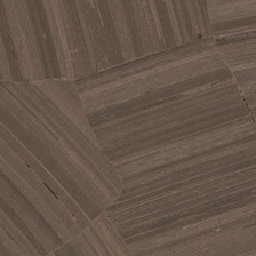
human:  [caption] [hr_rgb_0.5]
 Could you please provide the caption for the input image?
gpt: On the farmland, we can see brown stripes of different colors and directions.

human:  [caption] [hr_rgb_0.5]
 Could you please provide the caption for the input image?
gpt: Pale brown farmland is like striped boards.

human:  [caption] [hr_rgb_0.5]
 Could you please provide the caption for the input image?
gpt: We can see brown stripes.

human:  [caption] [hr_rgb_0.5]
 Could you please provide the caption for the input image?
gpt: The light brown farmland was like a strip of wood.

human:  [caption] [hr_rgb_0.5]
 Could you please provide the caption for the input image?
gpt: We can see brown stripes in different colors and directions on the farm.